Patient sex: M
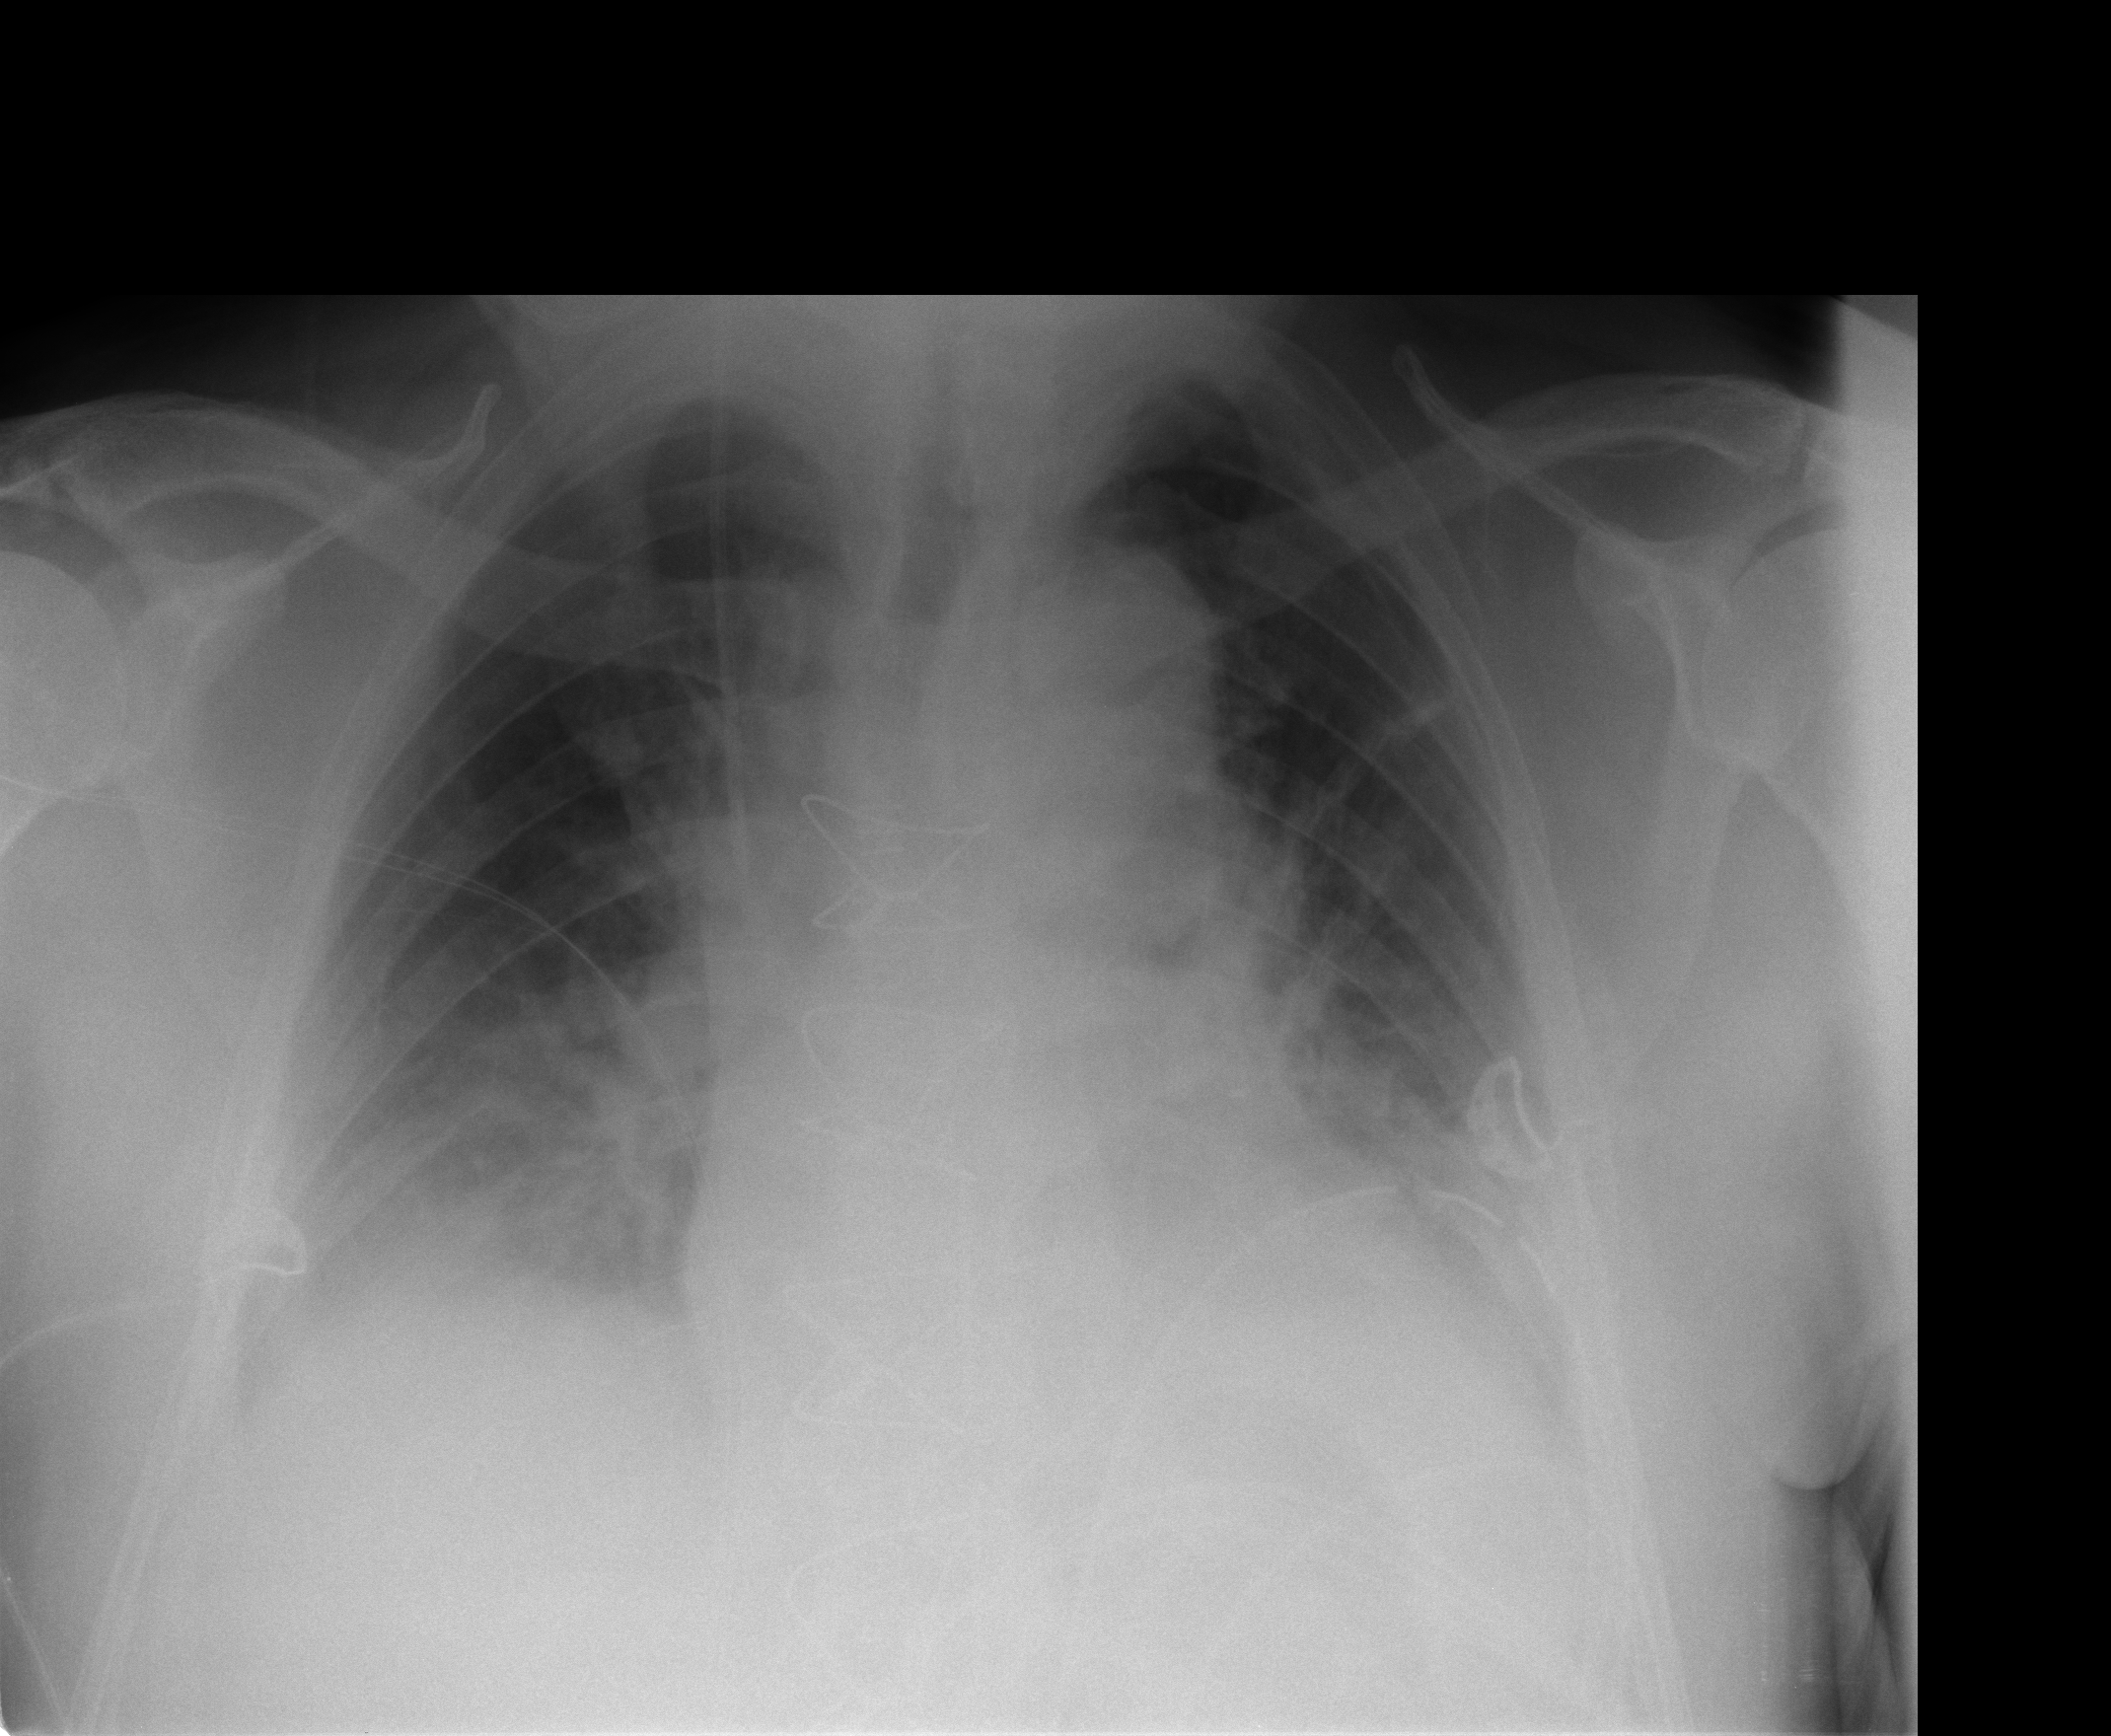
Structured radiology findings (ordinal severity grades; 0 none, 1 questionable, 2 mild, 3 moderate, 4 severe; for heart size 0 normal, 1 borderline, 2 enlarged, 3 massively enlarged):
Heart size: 0
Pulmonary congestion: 2
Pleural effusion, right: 2
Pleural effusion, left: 2
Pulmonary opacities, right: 1
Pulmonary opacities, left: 2
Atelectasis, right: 2
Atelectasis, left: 2